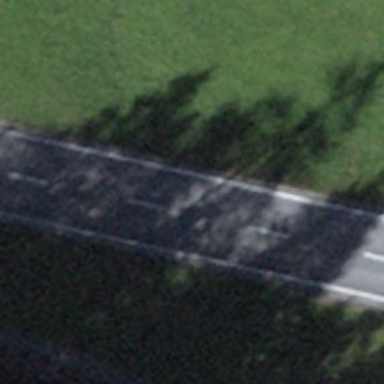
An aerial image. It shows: Asphalt road classified as primary highway.